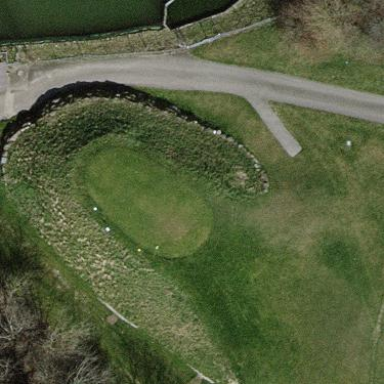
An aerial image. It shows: Grassy area designated as golf tee.